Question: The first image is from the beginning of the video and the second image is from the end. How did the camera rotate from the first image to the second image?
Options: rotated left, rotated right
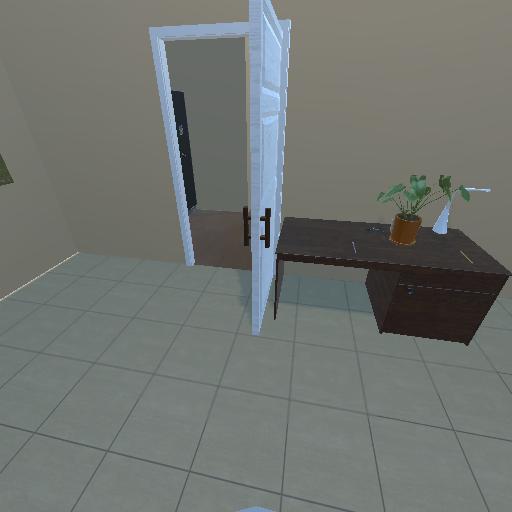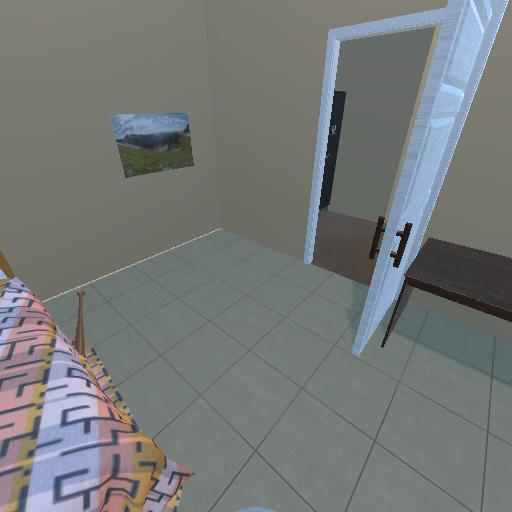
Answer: rotated left